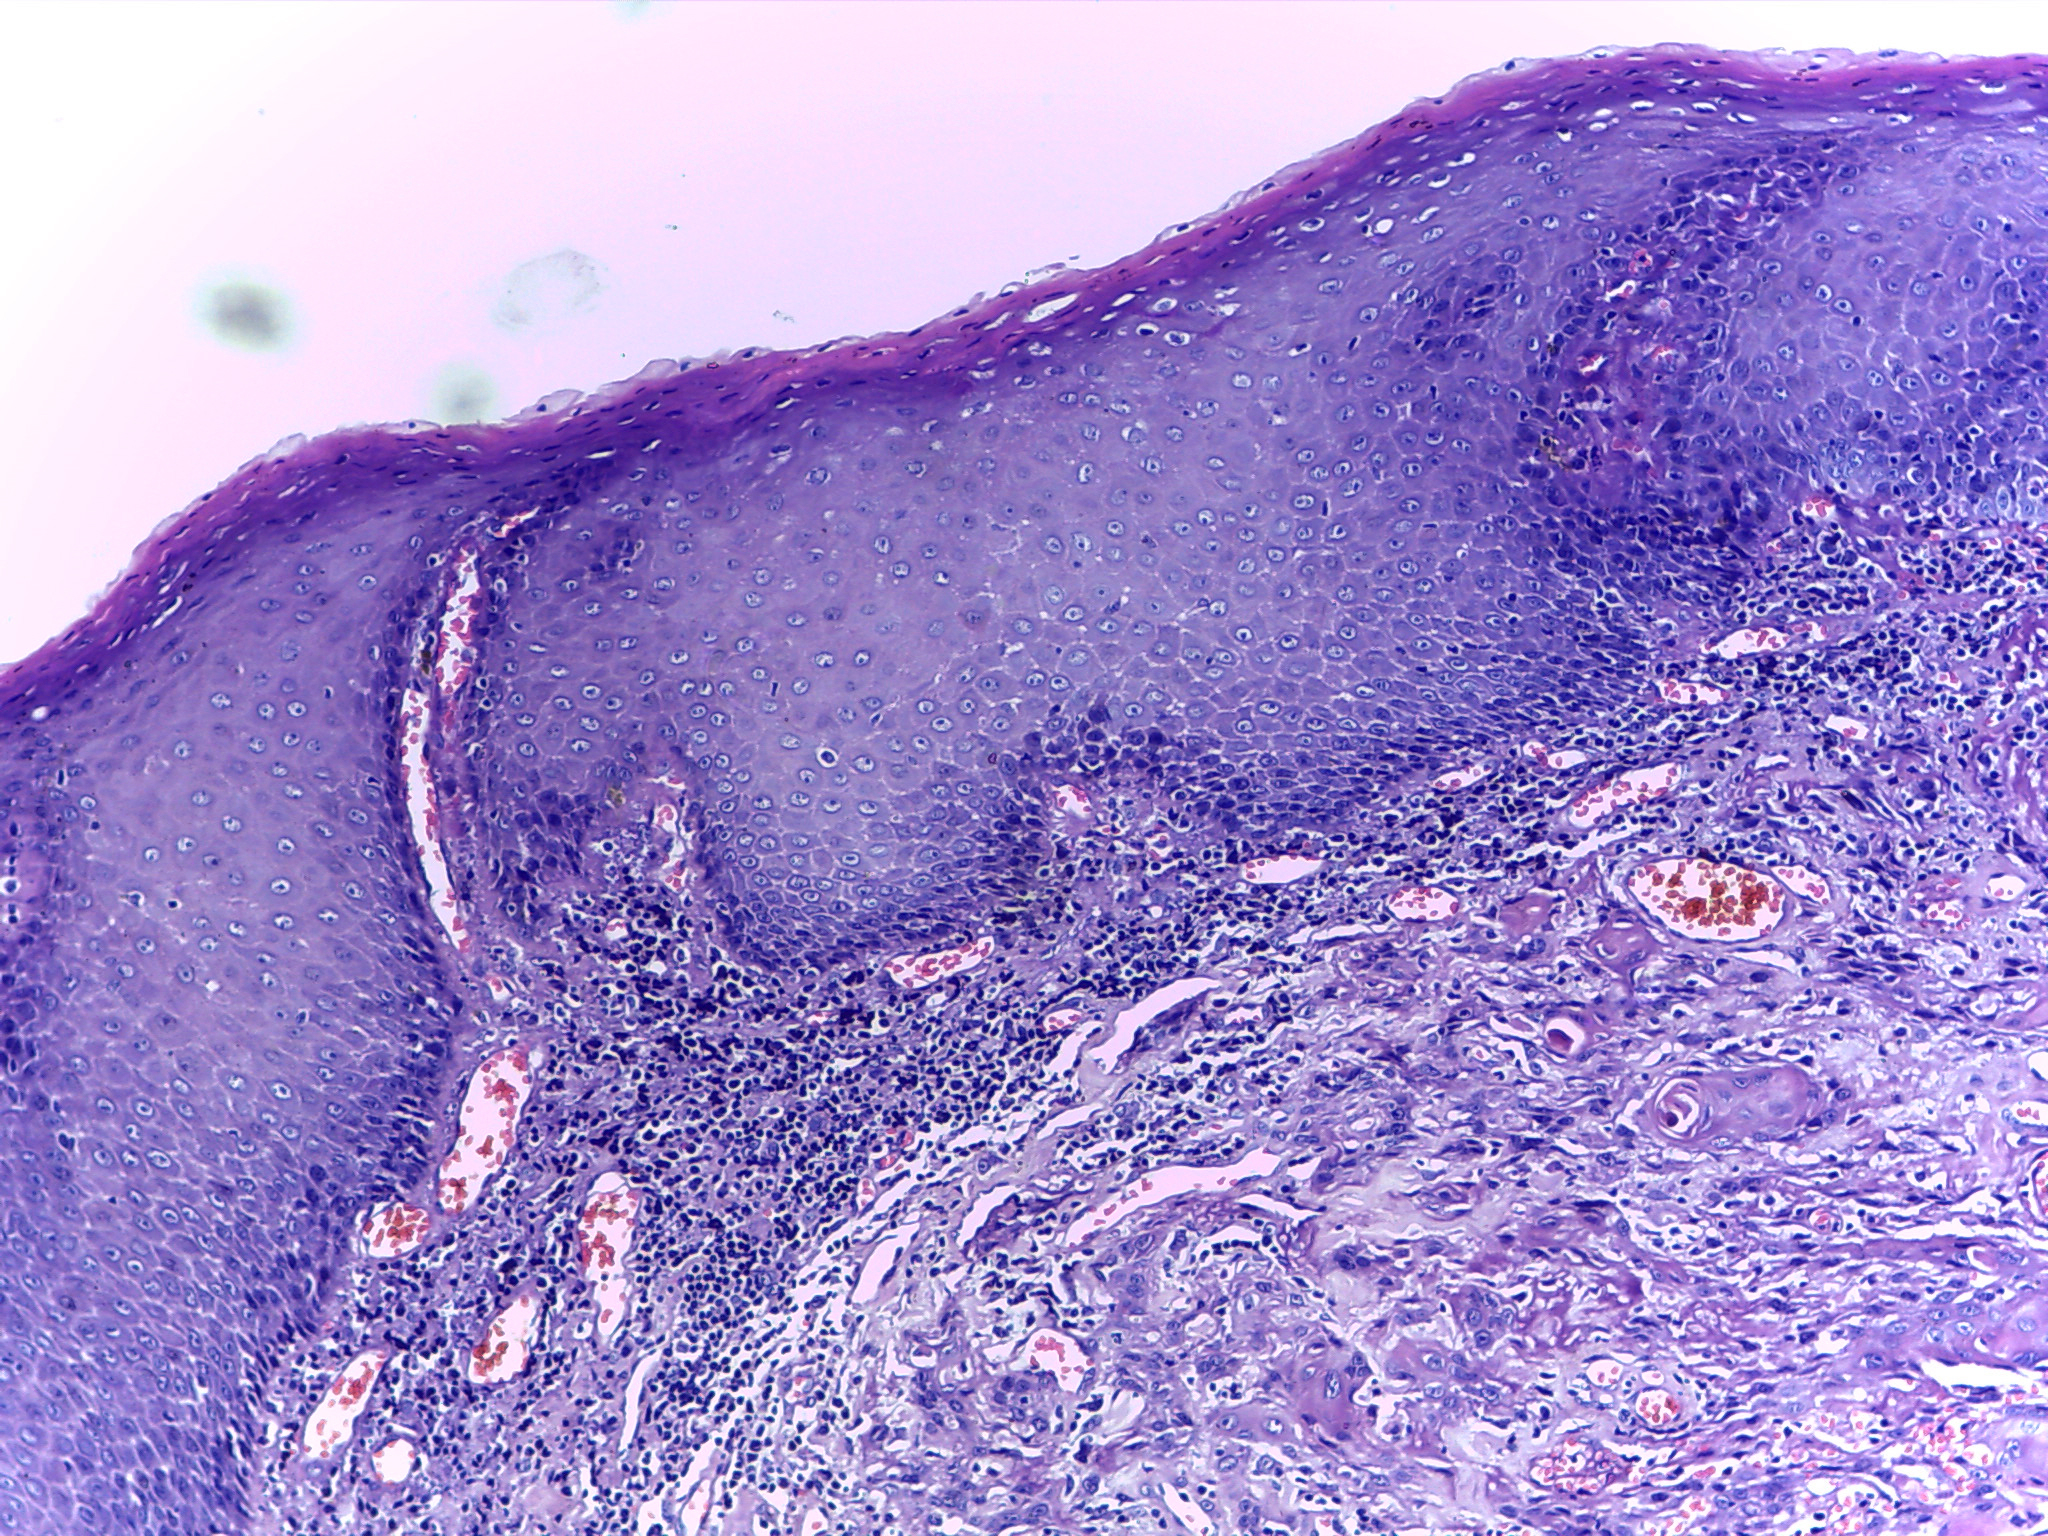
Diagnosis: OSCC